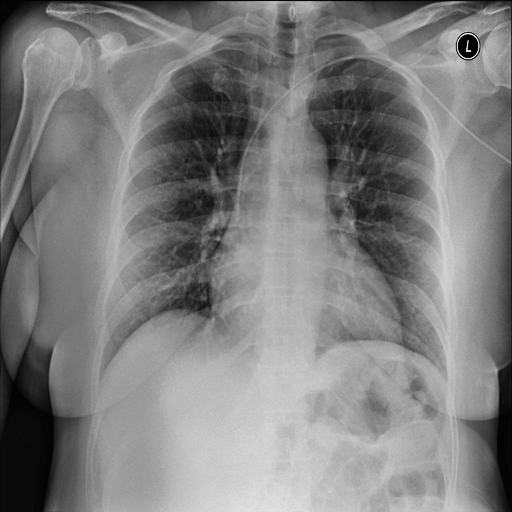
Finding: NORMAL